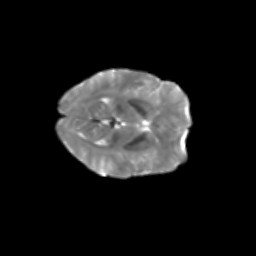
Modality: T2w
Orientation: axial
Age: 33
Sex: female
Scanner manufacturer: siemens
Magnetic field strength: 3 T
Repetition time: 1.8 s
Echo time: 0.07 s